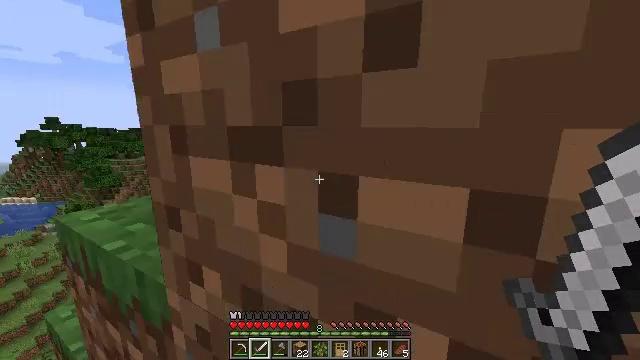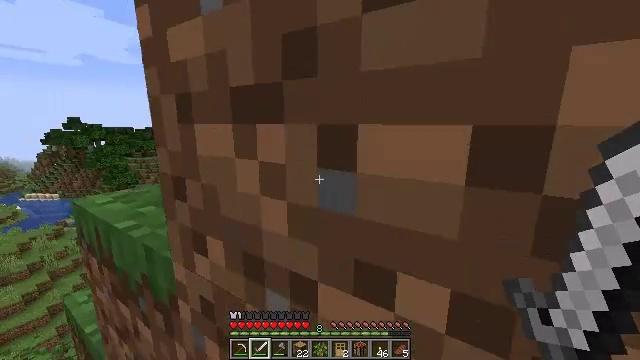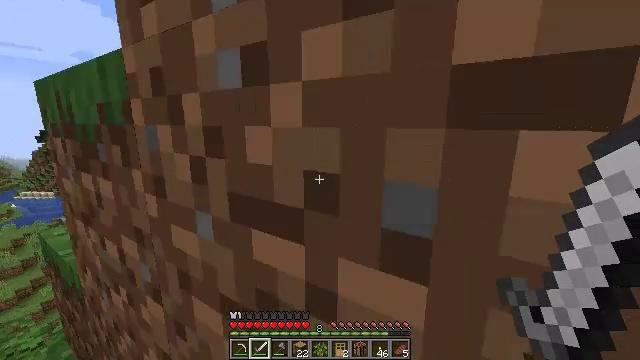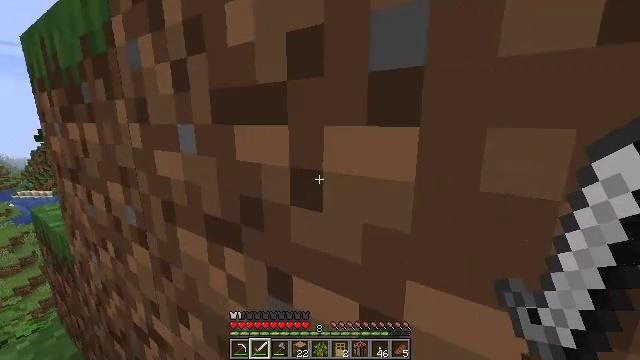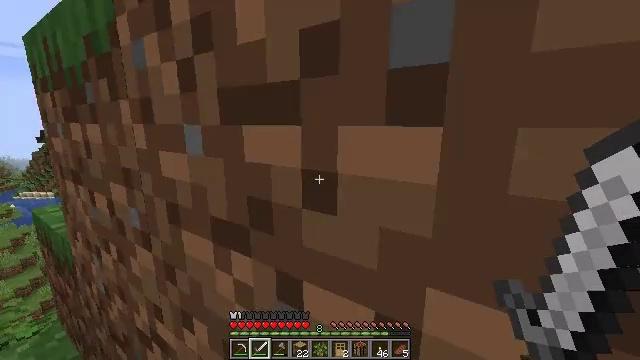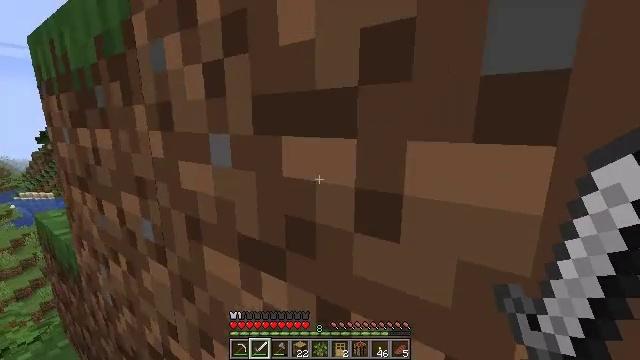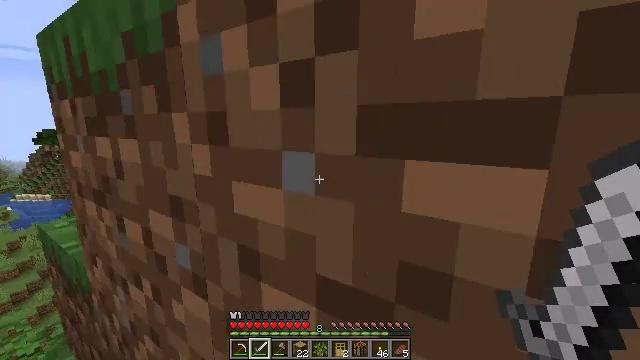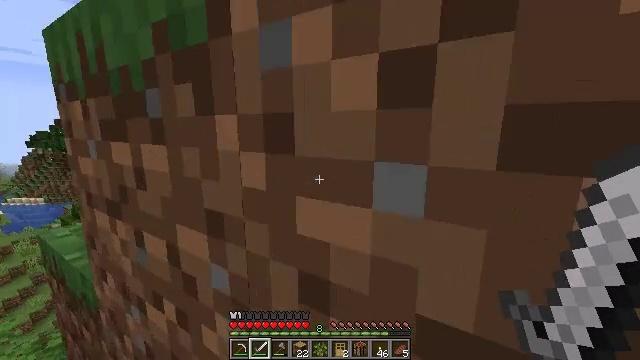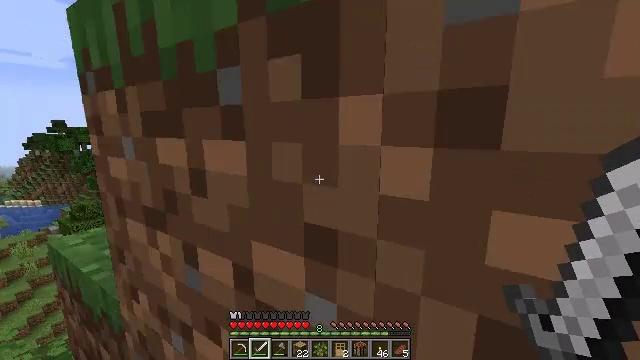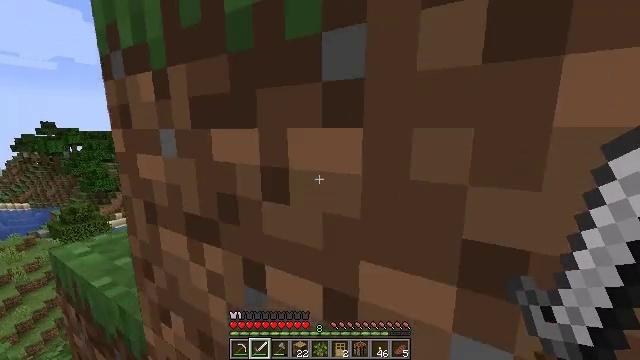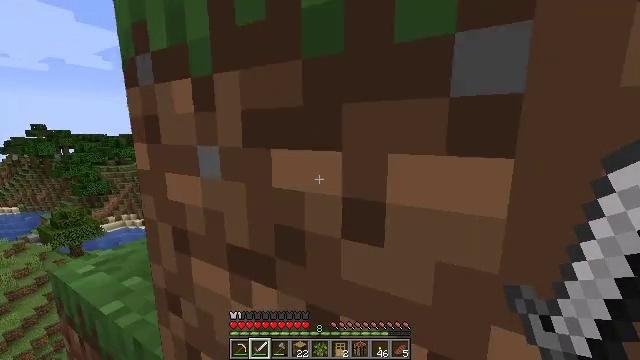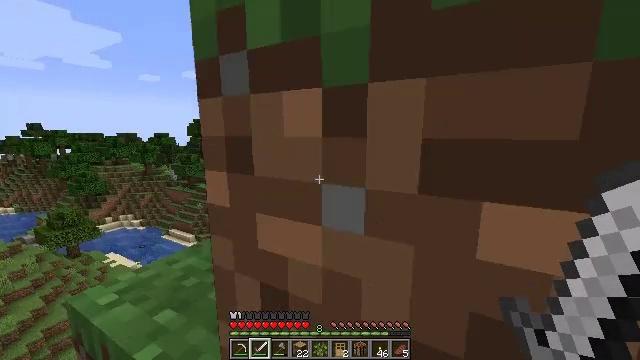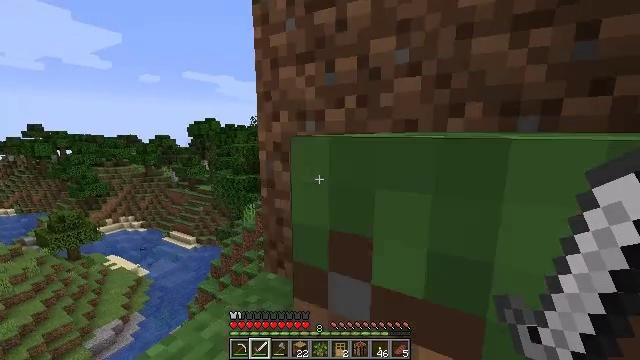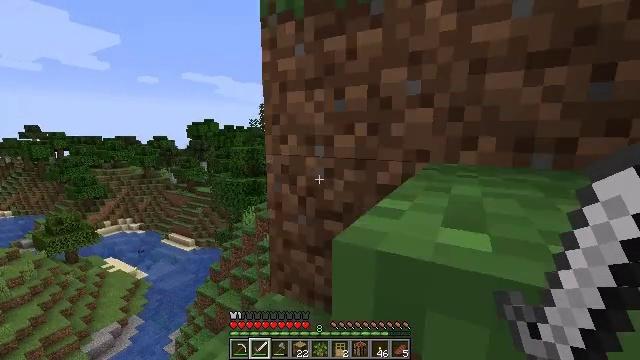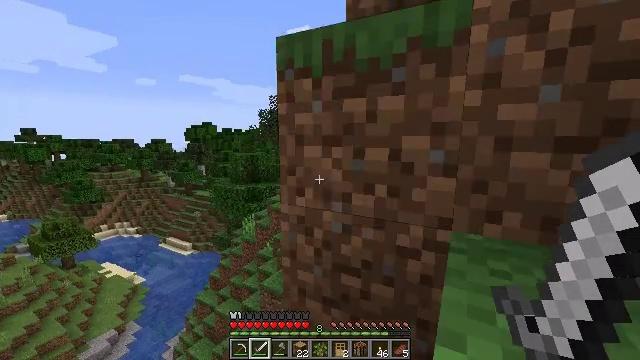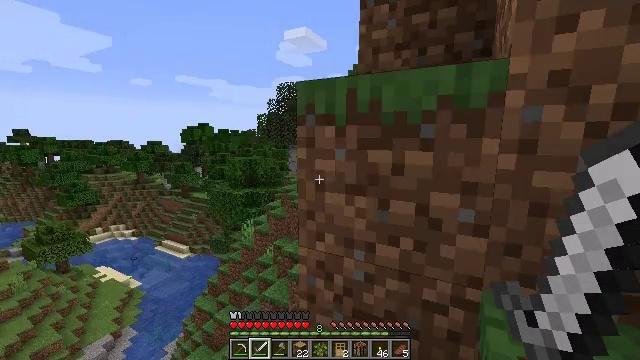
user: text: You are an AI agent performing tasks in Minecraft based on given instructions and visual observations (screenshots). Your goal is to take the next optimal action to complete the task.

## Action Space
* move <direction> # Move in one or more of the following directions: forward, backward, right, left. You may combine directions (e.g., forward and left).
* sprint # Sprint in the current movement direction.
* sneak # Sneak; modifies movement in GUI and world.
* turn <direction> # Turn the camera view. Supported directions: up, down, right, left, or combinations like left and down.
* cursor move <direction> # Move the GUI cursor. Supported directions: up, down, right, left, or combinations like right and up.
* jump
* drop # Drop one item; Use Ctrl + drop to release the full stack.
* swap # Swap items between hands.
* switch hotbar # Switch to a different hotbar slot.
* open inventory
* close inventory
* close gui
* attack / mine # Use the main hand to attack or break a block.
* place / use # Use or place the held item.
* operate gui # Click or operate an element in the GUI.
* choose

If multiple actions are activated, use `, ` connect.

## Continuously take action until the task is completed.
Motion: motion action
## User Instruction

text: Break oak leaves from the trees.
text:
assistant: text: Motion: move forward and move left, sprint, turn left
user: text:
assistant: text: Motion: move forward and move left, sprint
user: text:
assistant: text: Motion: move forward and move left, sprint
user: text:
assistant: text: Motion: move forward and move left, sprint
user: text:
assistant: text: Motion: move forward and move left, sprint
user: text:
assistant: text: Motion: move forward and move left, sprint
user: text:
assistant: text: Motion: move forward and move left, sprint
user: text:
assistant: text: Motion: move forward and move left, sprint
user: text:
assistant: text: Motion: move forward and move left, sprint, turn right
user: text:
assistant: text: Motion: move forward and move left, sprint, turn right
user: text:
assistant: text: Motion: move forward and move left, sprint
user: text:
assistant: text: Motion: move forward and move left, sprint, jump
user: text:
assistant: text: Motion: move forward and move left, sprint, jump
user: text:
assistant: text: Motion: move forward, sprint, jump
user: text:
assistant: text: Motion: move forward, sprint
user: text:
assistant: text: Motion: move forward, sprint
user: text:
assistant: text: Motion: move forward, sprint, turn right
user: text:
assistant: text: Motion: move forward, sprint, turn right
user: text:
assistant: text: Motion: move forward, sprint, turn right
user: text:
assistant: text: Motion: move forward, sprint, turn right and up
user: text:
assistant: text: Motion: move forward, sprint, turn right and up, jump
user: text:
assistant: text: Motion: move forward, sprint, turn right and up, jump
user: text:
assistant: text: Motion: move forward, sprint, turn right and up, jump
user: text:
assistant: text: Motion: move forward, sprint, turn right and up, jump
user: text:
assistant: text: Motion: move forward, sprint, turn right and up, jump
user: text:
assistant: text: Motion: move forward, sprint, turn right and up, jump
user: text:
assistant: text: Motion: move forward, sprint, turn right and up, jump
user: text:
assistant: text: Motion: move forward, sprint, turn right and up, jump
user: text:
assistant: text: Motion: move forward, sprint, turn right, jump
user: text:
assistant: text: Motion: move forward, sprint, turn right